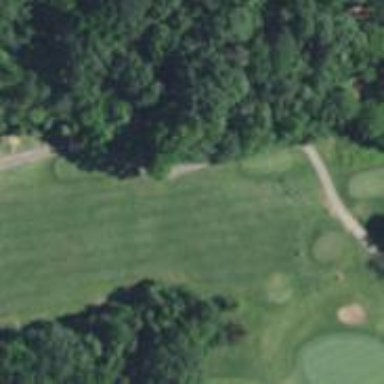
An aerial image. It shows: Service road designated as golf cart path.